Aerial crown-view tile of a tropical tree (Barro Colorado Island, Panama), acquired 20250715:
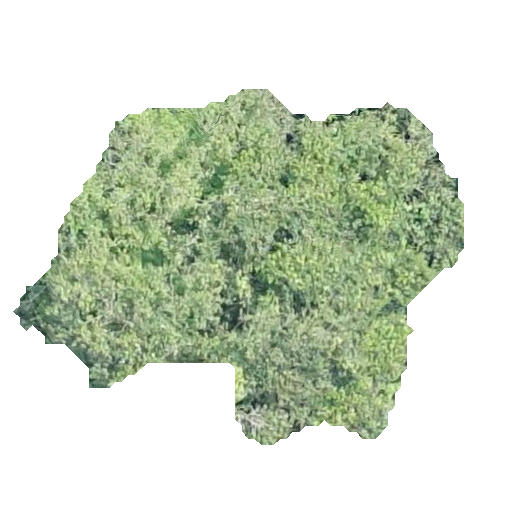
Species: Luehea seemannii
GBIF accepted scientific name: Luehea seemannii
Crown area: 155.706 m²